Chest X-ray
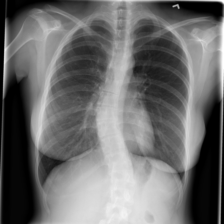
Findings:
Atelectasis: negative
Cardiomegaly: negative
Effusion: negative
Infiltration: negative
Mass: negative
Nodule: negative
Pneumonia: negative
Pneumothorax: negative
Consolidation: negative
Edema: negative
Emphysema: negative
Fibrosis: negative
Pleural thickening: negative
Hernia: negative